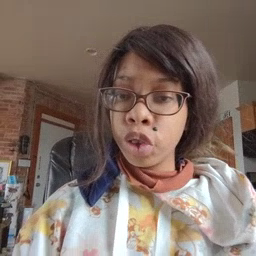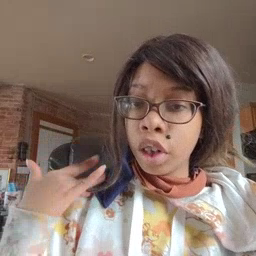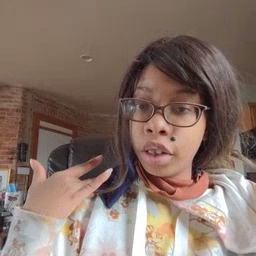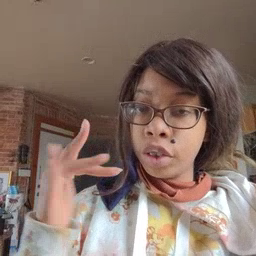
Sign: touch